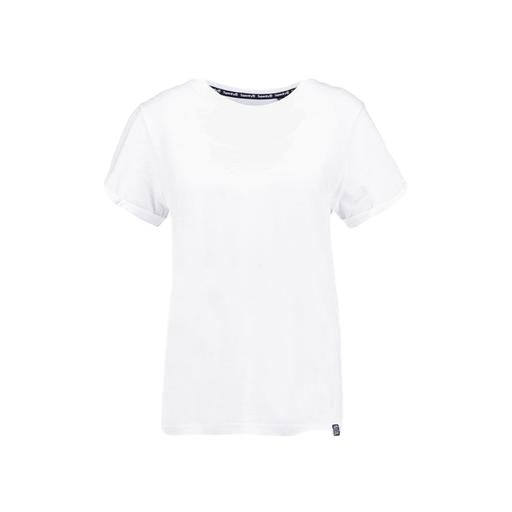
white petite t-shirt only macy, only white t-shirt, white women's t-shirt, white background